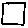
Label: square